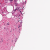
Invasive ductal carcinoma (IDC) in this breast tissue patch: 0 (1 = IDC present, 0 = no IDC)